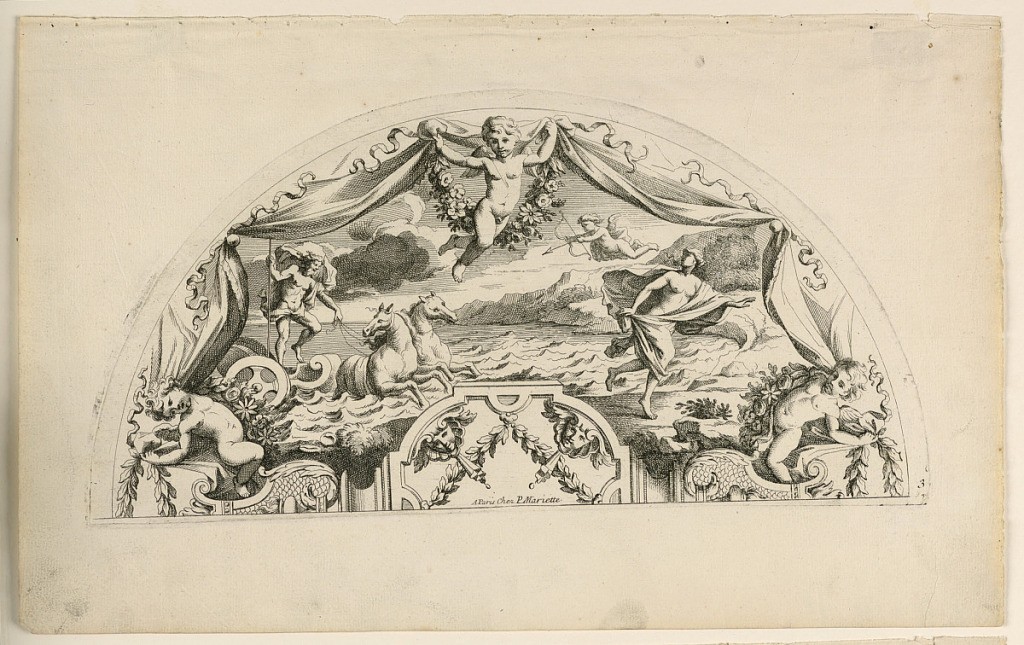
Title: Fan leaves, first half of the set "Desseins d'Eventails et Ecrans"
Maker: Nicolas Pierre Loir, French, 1624 - 1679
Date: ca. 1750
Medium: Etching, engraving on laid paper
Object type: Print
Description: Semicircular plates.